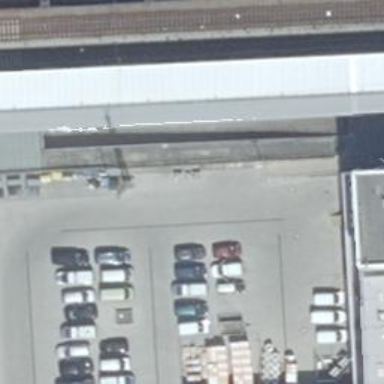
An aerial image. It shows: Parking aisle with diagonal parking lanes on both sides.